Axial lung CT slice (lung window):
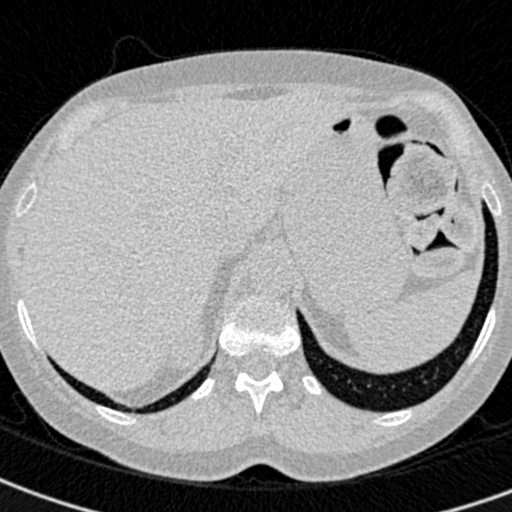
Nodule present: no